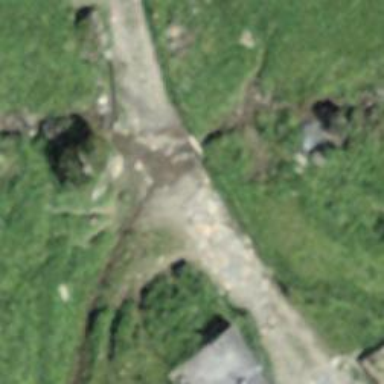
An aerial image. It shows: Culvert tunnel.